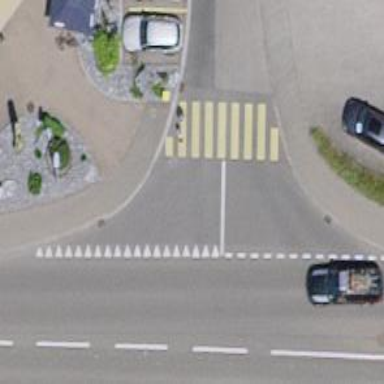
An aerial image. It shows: Uncontrolled zebra crossing on the road.